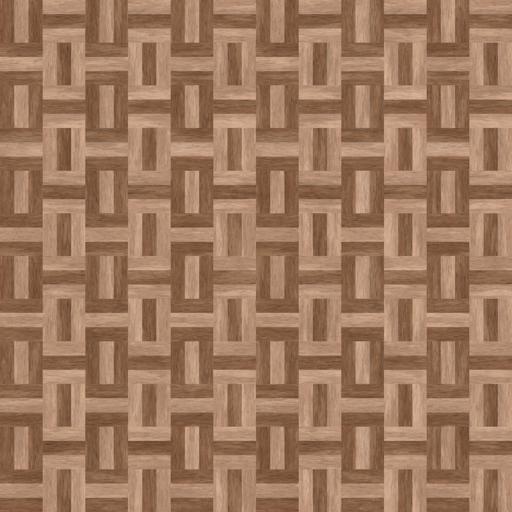
Tags: contrast floor flooring parquet pattern wood wooden